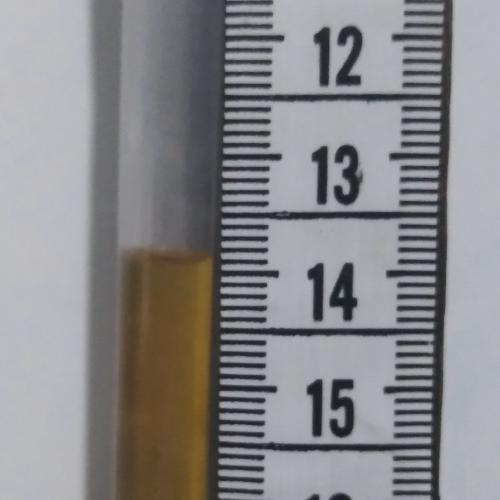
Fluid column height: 13.9 cm